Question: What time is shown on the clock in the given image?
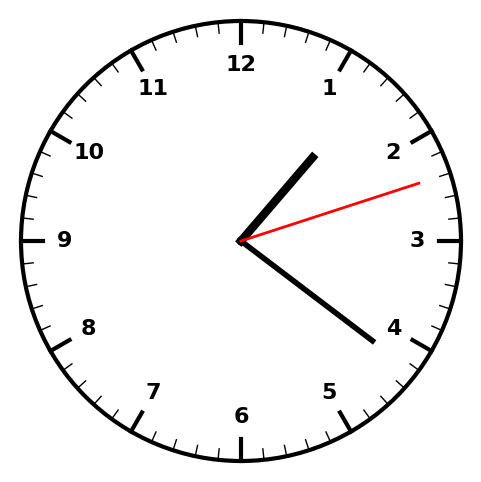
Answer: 01:21:12